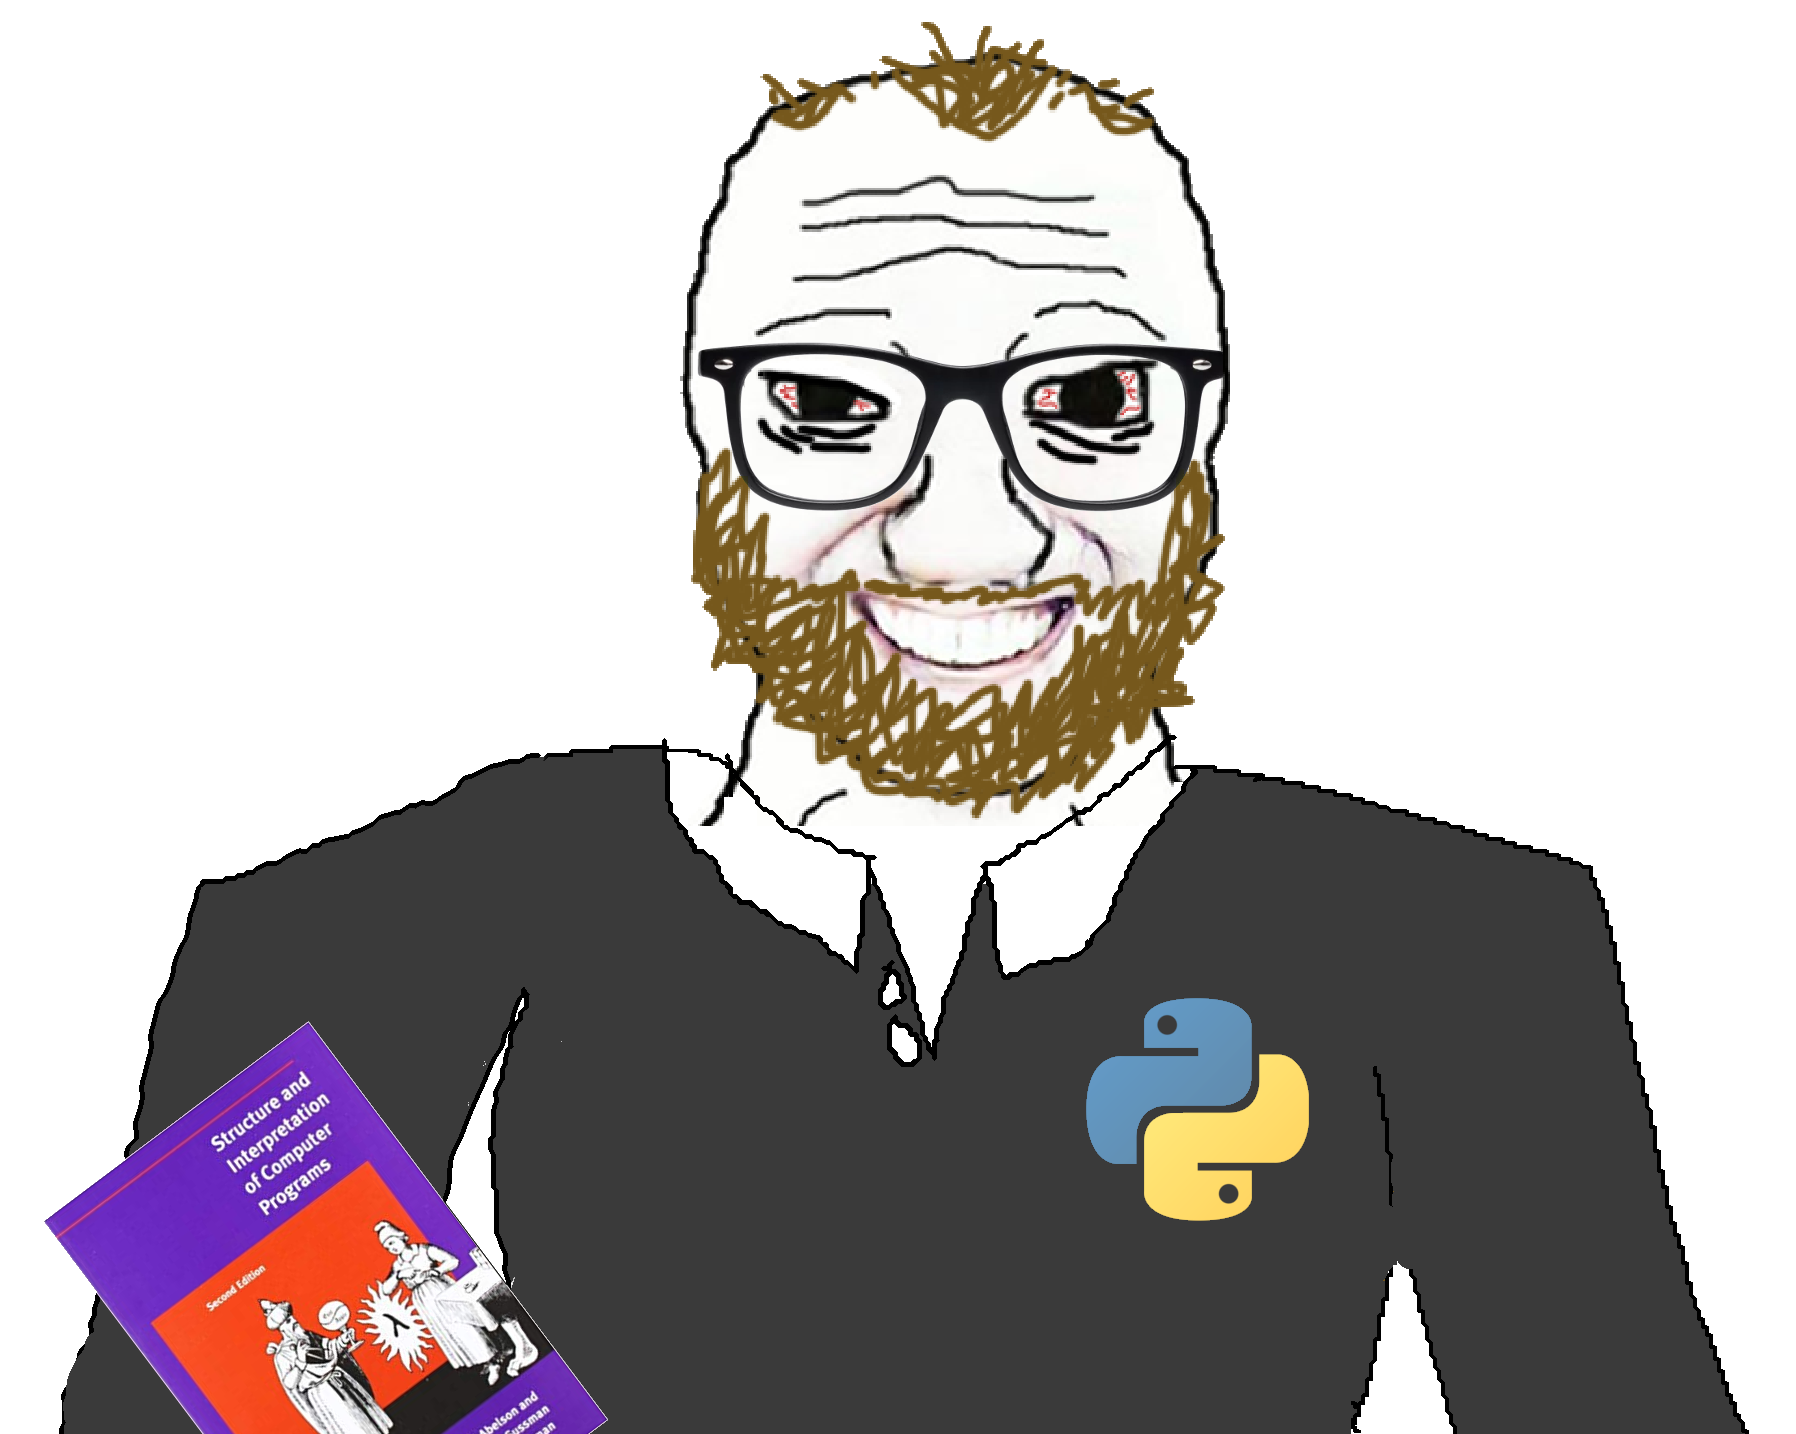
Label: 5_Coomer